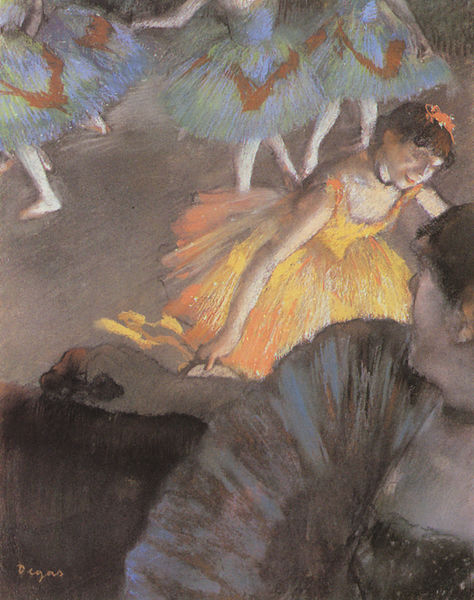
Titel: Beim Ballett, Frau mit einem Fächer, Beim Ballett, Frau mit einem Fächer
Künstler: Edgar Degas
Standort: Philadelphia (Pennsylvania)
Institution: Philadelphia Museum of Art
Schlagwörter: blau, dunkel, hand, haut, kopf, mann, schatten, weiß, frauen, gelb, grün, impressionismus, mädchen, abend, ausschnitt, bewegung, blumen, braun, bunt, damen, degas, edgar degas, femmes, finger, frankreich, frau, frisur, grau, haar, hell, hut, kleid, kleider, kreide, köpfe, licht, mund, nase, ohr, orange, pastell, profil, schwarz, szene, blick, rot, tuch, fächer, muster, rock, schleife, tanz, arm, arme, falten, halten, spitze, hals, signatur, boden, figur, haare, sitzend, aufführung, bühne, musik, oper, publikum, tanzen, theater, tänzerin, tänzerinnen, dekolletee, kinn, lippen, schräg, kreis, beine, hellblau, lächeln, bein, füße, lehne, perspektive, balett, ballerina, ballerinas, ballet, ballett, ballettstunde, choreographie, halsband, röcke, schule, tanzstunde, tutu, tüll, tütü, unterricht, zuschauer, üben, kette, violett, edgar, haarband, loge, vorführung, vorstellung, blue, red, white, dress, gray, green, hair, yellow, detail, monet, nah, gris, homme, jaune, noeud, vert, manet, streifen, glänzen, rüschen, anthrazit, masche, zuschauerin, zusehen, anschnitt, balustrade, dubkel, kohle, greifen, schritt, tasche, kleidchen, fragment, halbprofil, handtasche, flower, jupe, rouge, ear, girl, knicks, kostüme, verbeugung, graziös, strumpfhosen, mittelpunkt, opernglas, freundlich, schüler, femme, zuschauen, reigen, ombre, ciel, peinture, main, tänzer, robe, movement, bleu, umgedreht, applaus, pose, pastel, formation, collier, enfant, fille, sourire, foot, mouvement, volant, legs, bausch, umdrehen, balcon, tiara, lignes, elegant, etoile, verneigung, perspective, bras, jambes, dance, dancer, dancing, vorn, chignon, danse, mains, edward, musique, greift, ball, tenir, chute, pieds, sol, schülerinnen, entrainement, pas, ballerine, balletszene, ballettschule, danseuse, danseuses, eduard, opéra, plie, plier, plies, primaballerina, rpobe, solistin, spectacle, séduction, tanzschritt, thearerloge, tänzerun, jeunes filles, vitesse, décolleté, tatu, ruban, plongée, point de vue, troupe, position, raccourci, salut, révérence, sourire travail, entrechats, rotes kleid, pointe, objet, tutus, danseuse étoile, les danseuses, galas, digus, knichx, knichs, ballarina